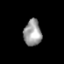
Tissue: prostate
Cell type: T cells
Senescence score: 0.3603
Nuclear area (px): 453
Mean DAPI intensity: 155.23